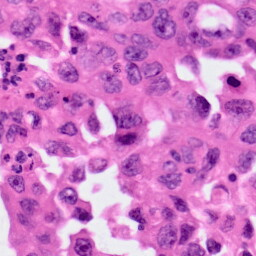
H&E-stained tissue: Lung